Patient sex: M
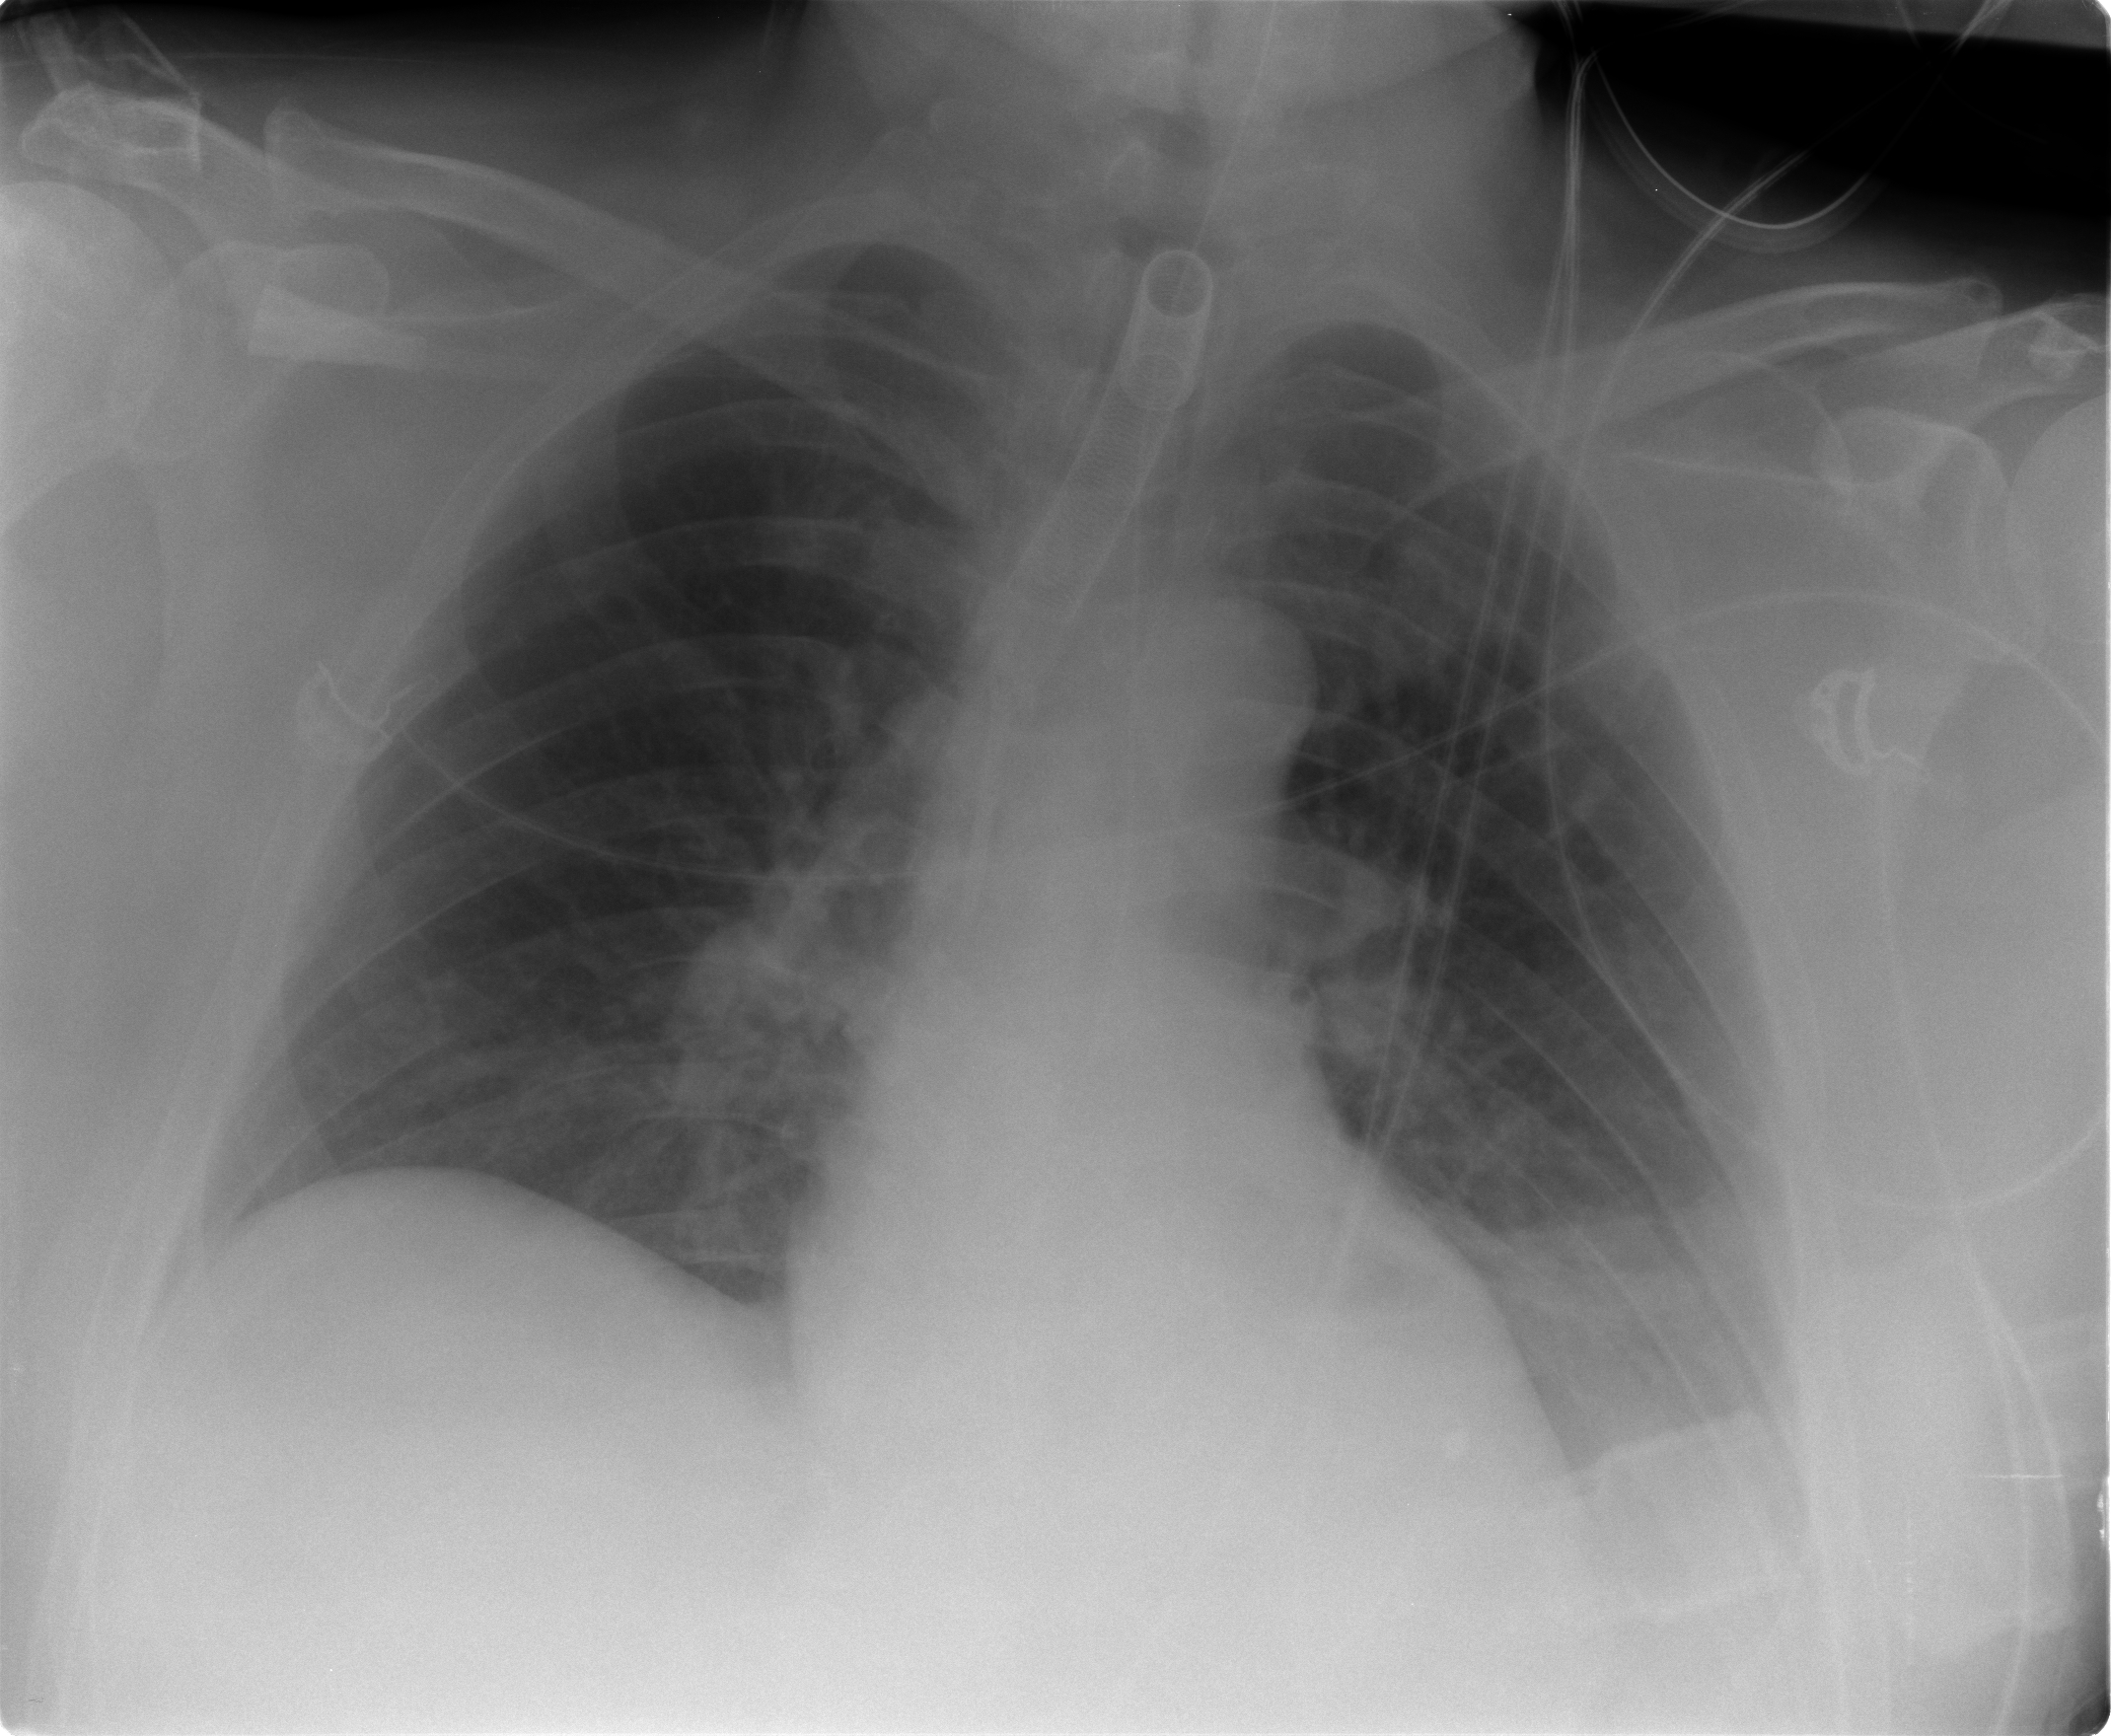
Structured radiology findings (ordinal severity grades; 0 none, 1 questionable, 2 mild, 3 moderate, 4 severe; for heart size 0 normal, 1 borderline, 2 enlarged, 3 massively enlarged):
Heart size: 1
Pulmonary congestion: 2
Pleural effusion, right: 0
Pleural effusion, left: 2
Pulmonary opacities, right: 2
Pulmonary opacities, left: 0
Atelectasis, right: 0
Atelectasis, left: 2